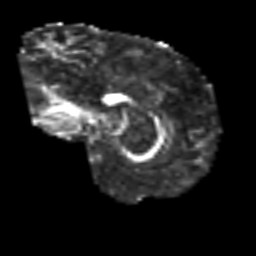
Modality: FA
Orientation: sagittal
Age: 50
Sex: male
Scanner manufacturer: siemens
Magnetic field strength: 3 T
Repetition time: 6.1 s
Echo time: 0.101 s